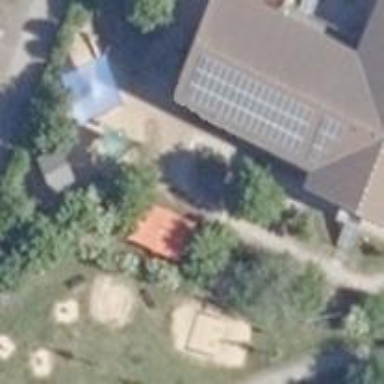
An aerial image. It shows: Playground area for leisure land.